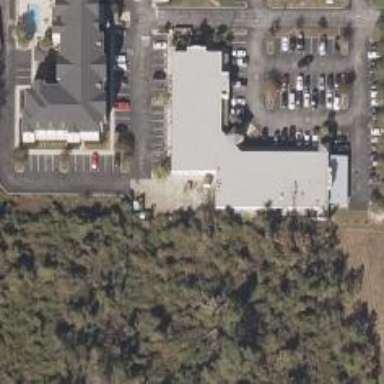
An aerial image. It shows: Clinic.